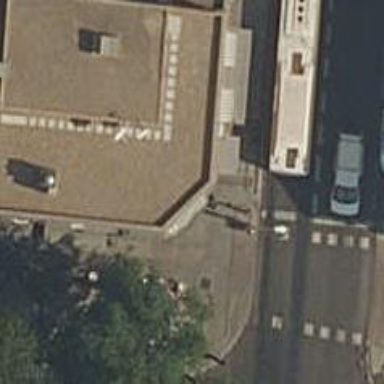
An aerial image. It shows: Café.